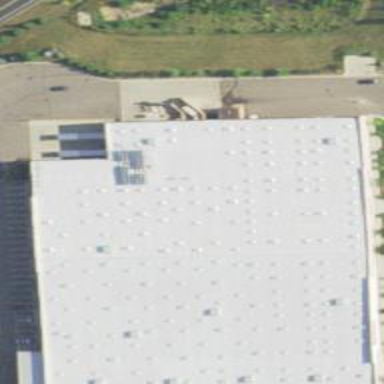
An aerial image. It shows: Wholesale shop housed in building.